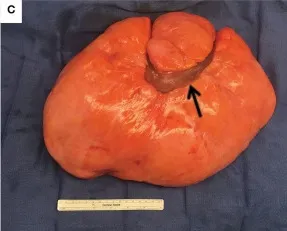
Images of the gross specimen. (C) Gross specimen after resection with one loop of small bowel (black arrow).
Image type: medical_photograph (other_medical_photograph)